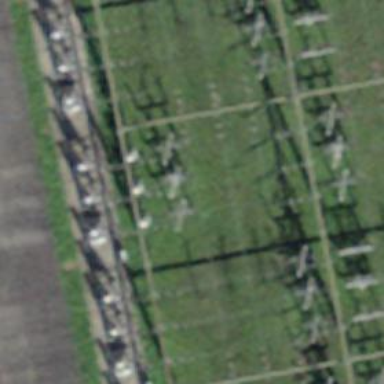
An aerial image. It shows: Switch for power supply.